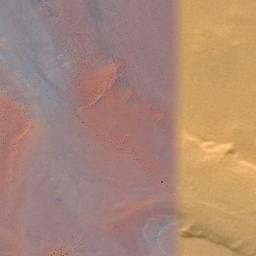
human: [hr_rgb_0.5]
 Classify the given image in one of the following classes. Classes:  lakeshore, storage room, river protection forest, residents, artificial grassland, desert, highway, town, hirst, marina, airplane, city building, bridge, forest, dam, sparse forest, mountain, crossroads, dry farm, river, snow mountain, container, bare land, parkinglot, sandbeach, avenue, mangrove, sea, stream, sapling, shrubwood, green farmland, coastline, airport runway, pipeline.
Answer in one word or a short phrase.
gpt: desert